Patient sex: F
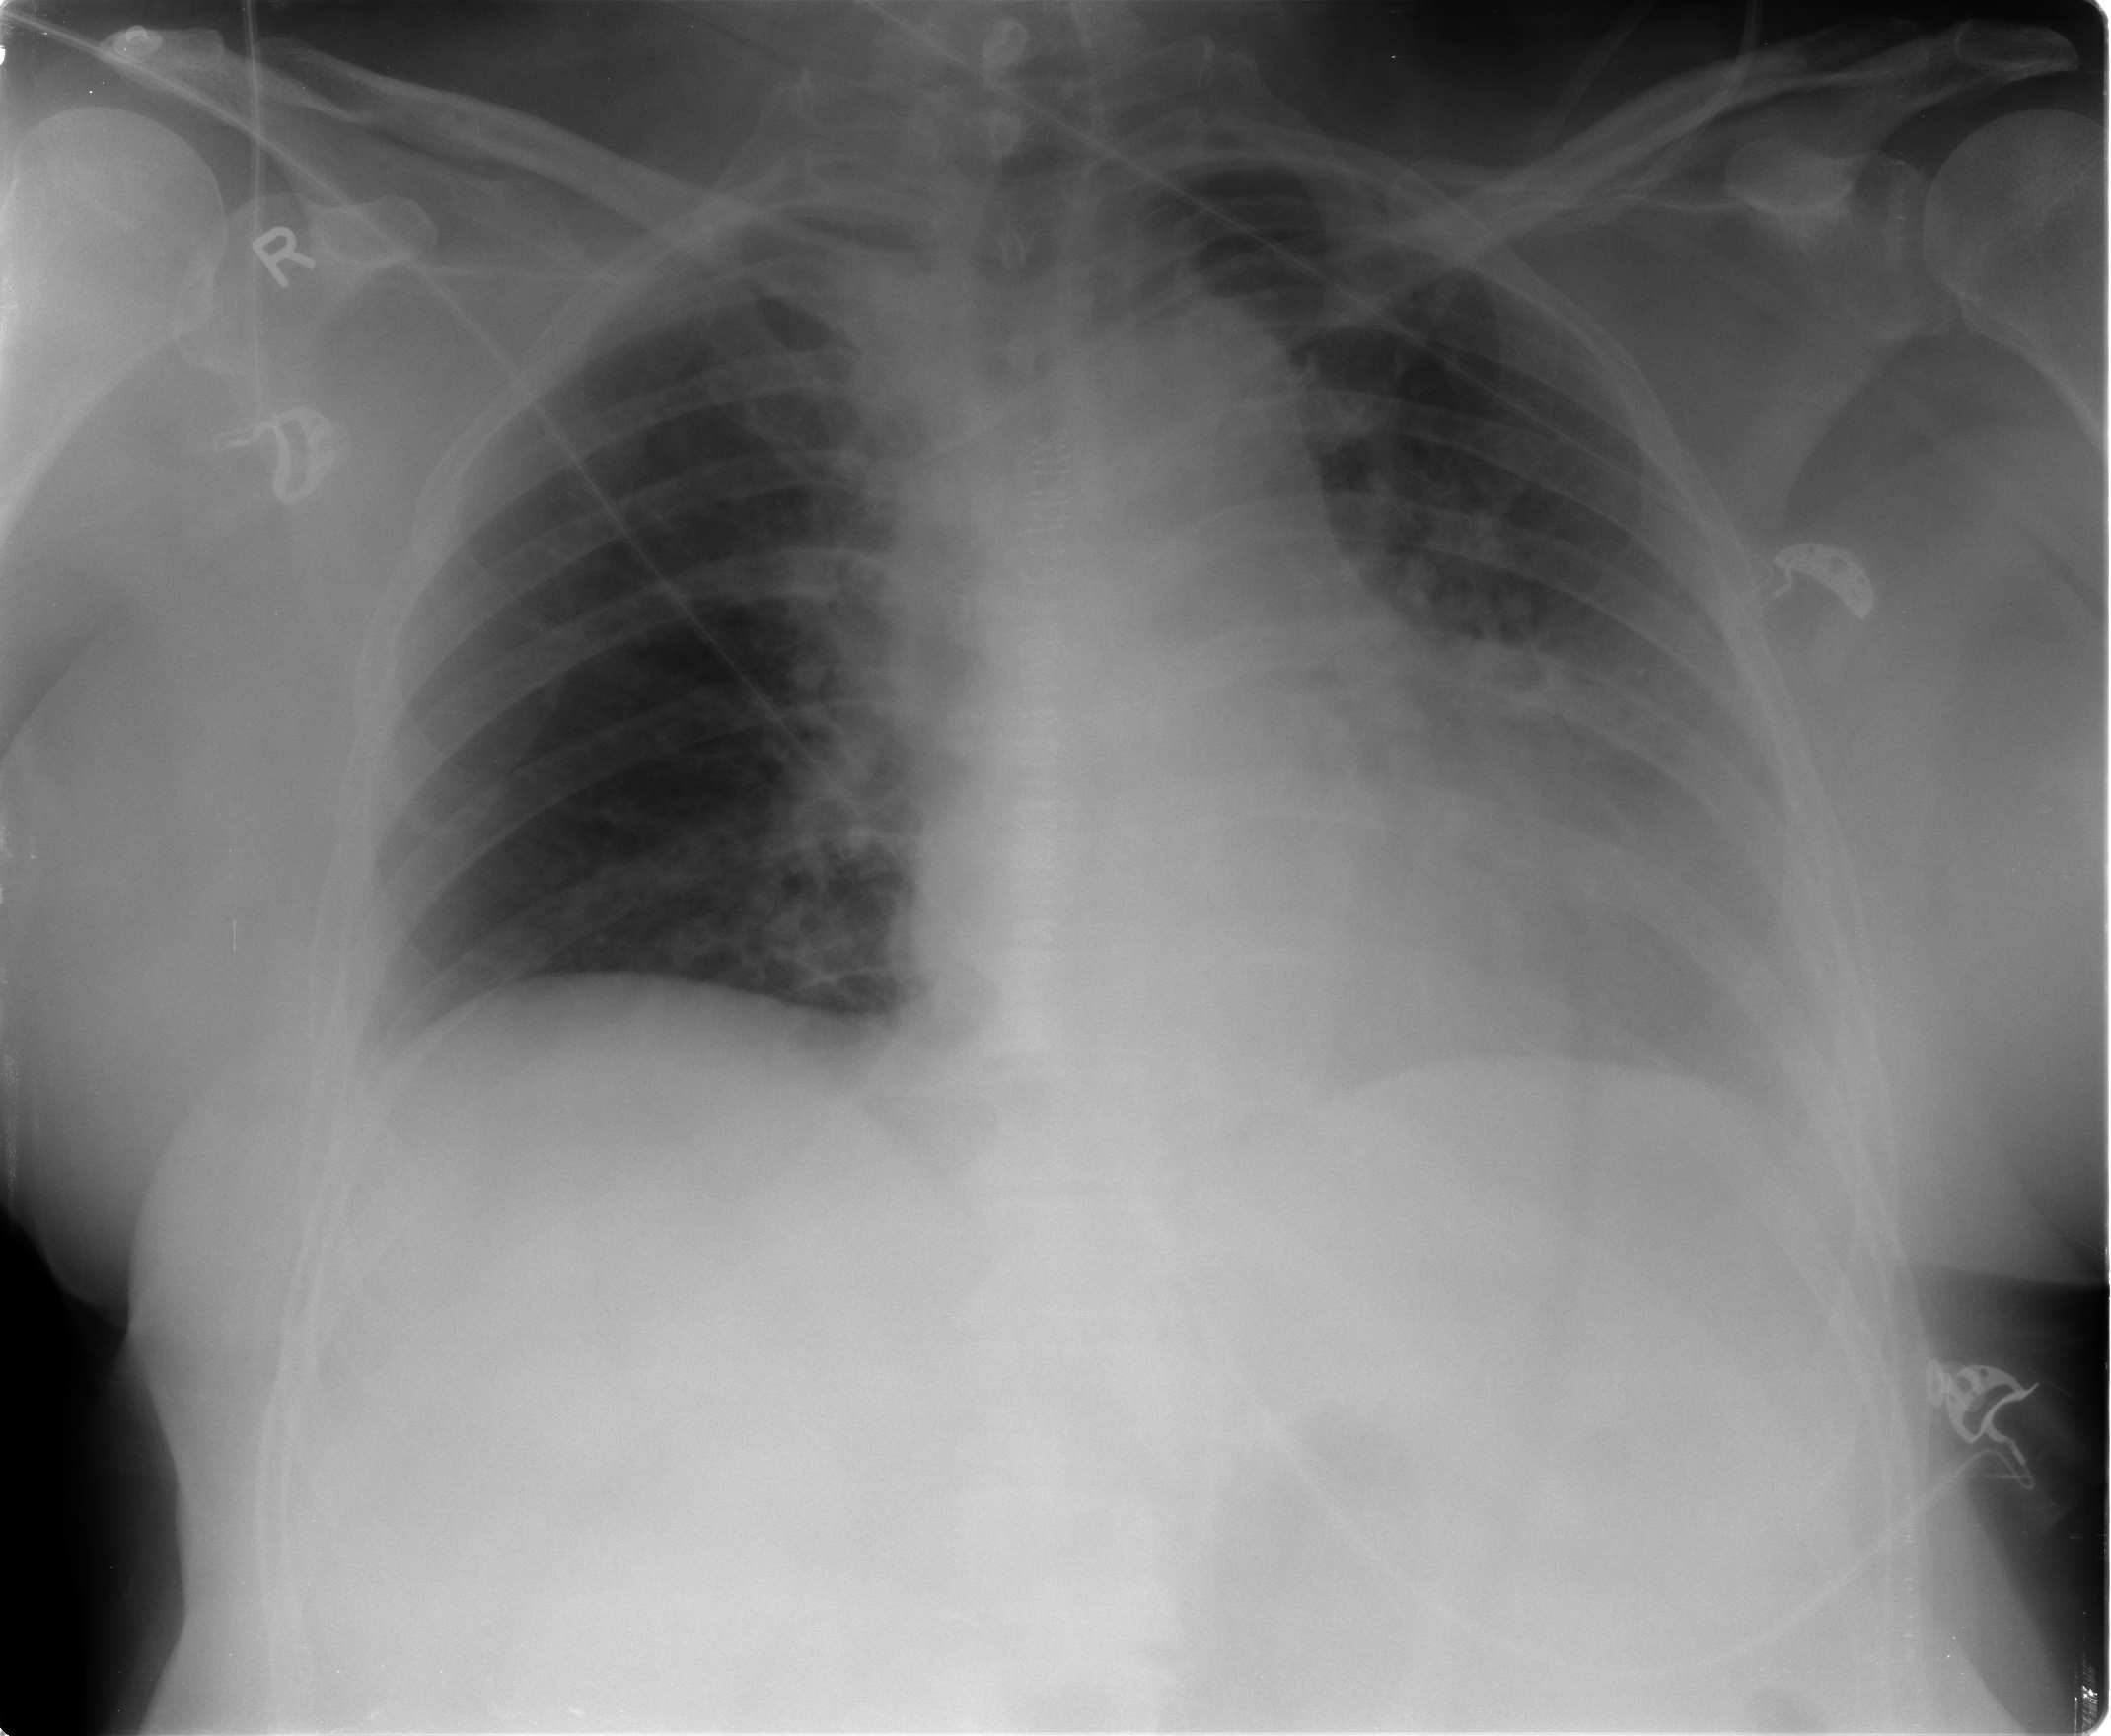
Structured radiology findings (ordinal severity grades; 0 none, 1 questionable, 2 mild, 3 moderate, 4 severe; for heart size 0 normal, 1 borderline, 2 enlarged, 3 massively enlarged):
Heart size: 1
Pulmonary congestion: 0
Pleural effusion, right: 0
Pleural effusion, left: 2
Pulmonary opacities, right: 0
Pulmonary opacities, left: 0
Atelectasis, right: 0
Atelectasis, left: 2